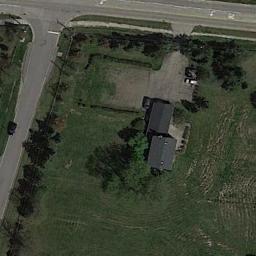
Label: residential